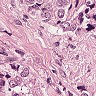
Metastatic tissue present: yes